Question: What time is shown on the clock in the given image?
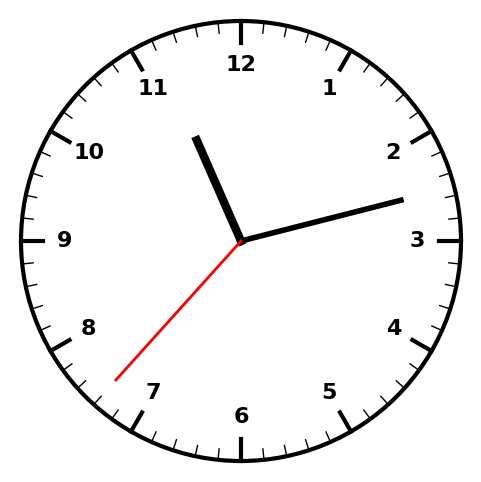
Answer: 11:12:37